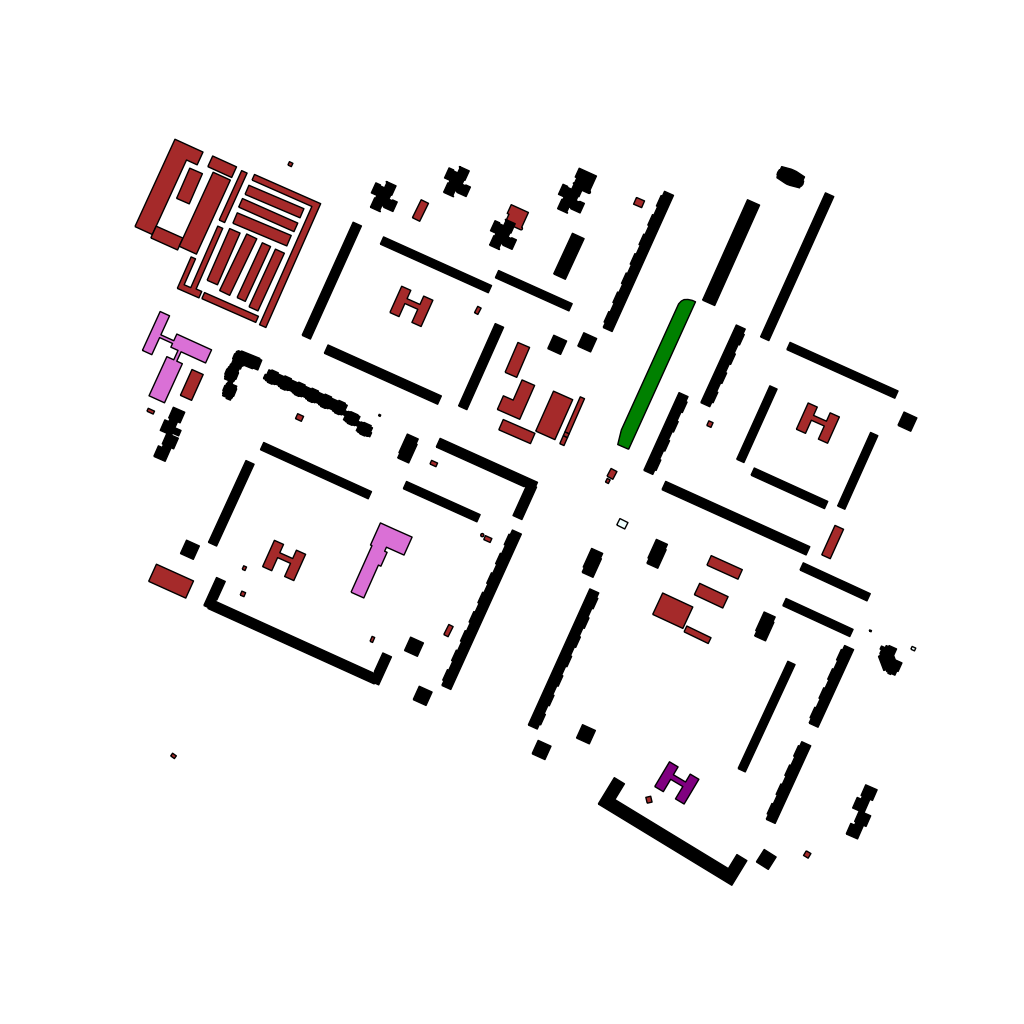
Tags: overhead vector_map, recreation, residential, modern, soviet, high_rise, individual_rise, low_rise, density_3, Building, College, Facility, Grocery, Kinder, Park, 1.0 km²